Field crop: maize
Growth stage: 1
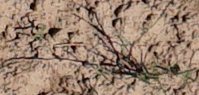
Species: lolium